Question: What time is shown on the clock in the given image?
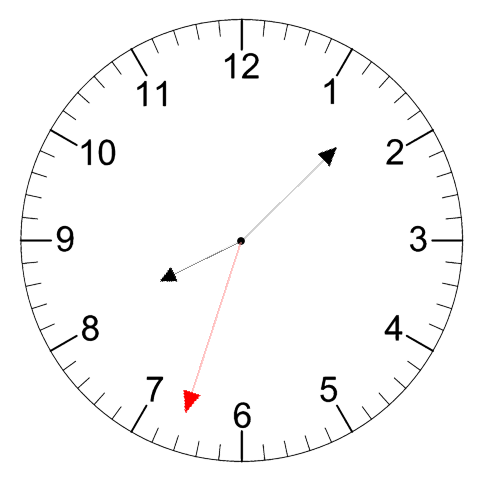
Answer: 08:07:33